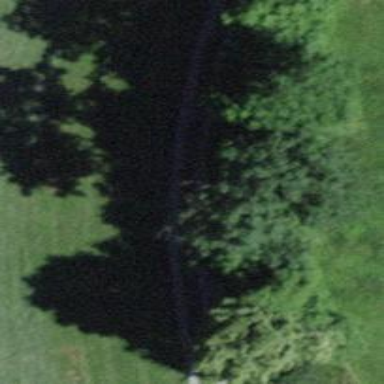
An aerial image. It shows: Brown bench in the vicinity.